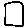
Label: square